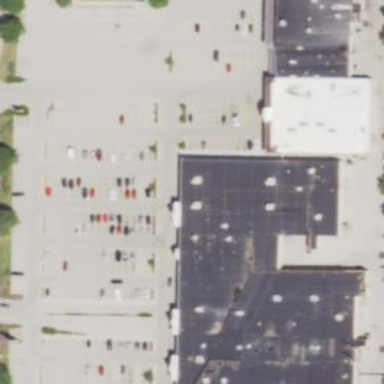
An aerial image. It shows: Retail building in mall.